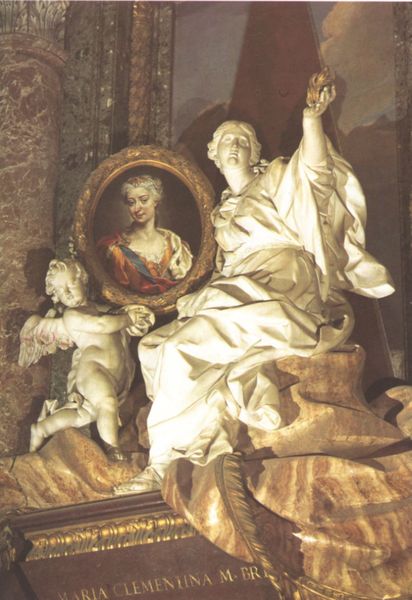
Titel: Denkmal der Königin Maria Clementina Sobieska
Künstler: Pietro Bracci
Standort: Rom, S. Pietro (EU - I - Latium)
Schlagwörter: feuer, gemälde, landschaft, frau, marmor, säule, tuch, barock, falten, rahmen, stein, bild, porträt, spiegel, kirche, fransen, gewand, stoff, oval, engel, putte, putto, skulptur, statue, schrift, büste, granit, plastik, medaillon, bayern, kranz, altar, grab, obelisk, herz, maria, sakral, grabmal, kirchenkunst, ferdinand maria, savoyen, clemens maria, wittlsbacher, clementina